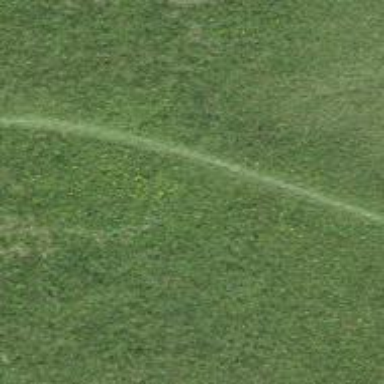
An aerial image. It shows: Marked trail path with ground surface.